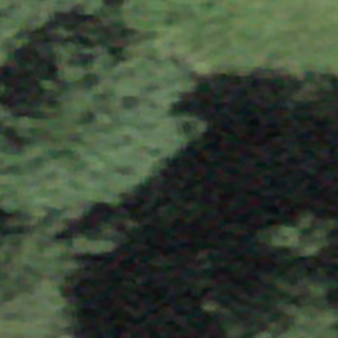
Label: other